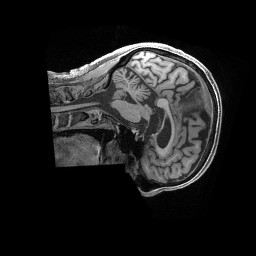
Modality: T1w
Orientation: sagittal
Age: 73
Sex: male
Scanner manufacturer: siemens
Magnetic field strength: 3 T
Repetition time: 2.4 s
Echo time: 0.00228 s